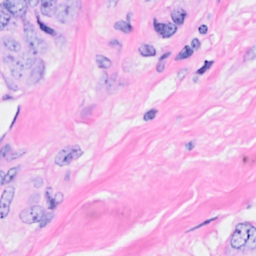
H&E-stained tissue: Breast